Interaction volume radius: 5 \u00c5
Interaction volume height: 15 \u00c5
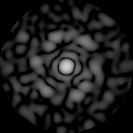
Disorder parameter: 0.8243